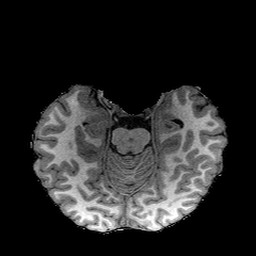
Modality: T1w
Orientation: coronal